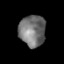
Tissue: prostate
Cell type: T cells
Senescence score: 0.3165
Nuclear area (px): 811
Mean DAPI intensity: 115.157